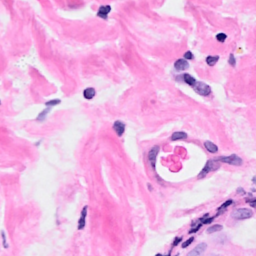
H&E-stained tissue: Breast